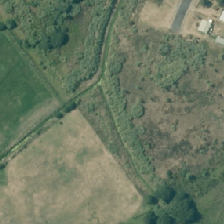
Land cover: herbaceous_freshwater_vege